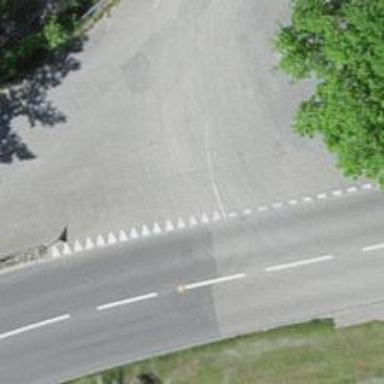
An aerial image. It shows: Road with "give way" sign.